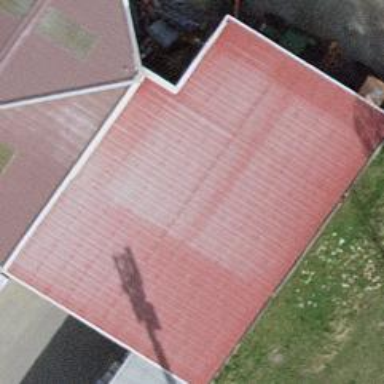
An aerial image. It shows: View of roof of building.